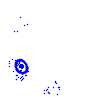
Particle: electron